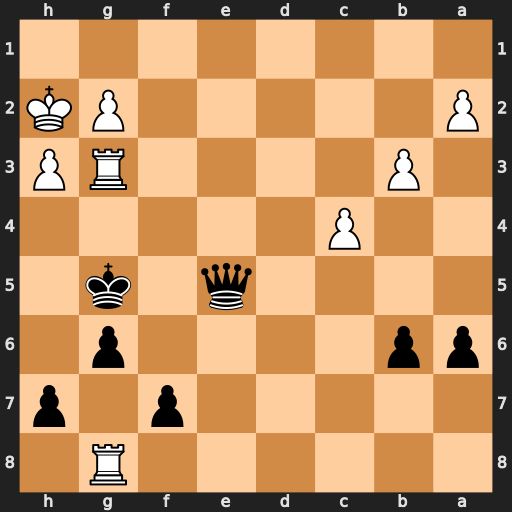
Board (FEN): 6R1/5p1p/pp4p1/4q1k1/2P5/1P4RP/P5PK/8
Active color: b
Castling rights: -
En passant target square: -
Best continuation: Kh4 Rd8 Qxg3+